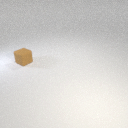
small brown rubber cube